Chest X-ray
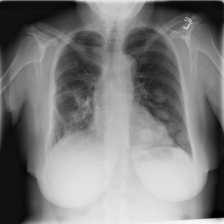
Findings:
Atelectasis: positive
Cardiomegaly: negative
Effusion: negative
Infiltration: negative
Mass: positive
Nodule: positive
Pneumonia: negative
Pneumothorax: positive
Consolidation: negative
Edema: negative
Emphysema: negative
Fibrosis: negative
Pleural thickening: negative
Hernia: negative